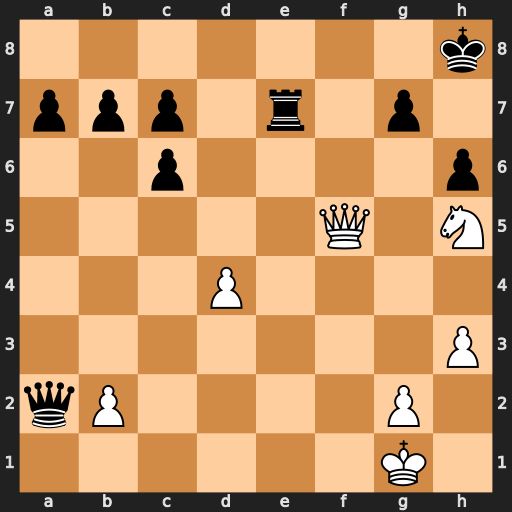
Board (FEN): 7k/ppp1r1p1/2p4p/5Q1N/3P4/7P/qP4P1/6K1
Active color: w
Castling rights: -
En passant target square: -
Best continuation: Qf8+ Kh7 Qxe7 Qb1+ Kh2